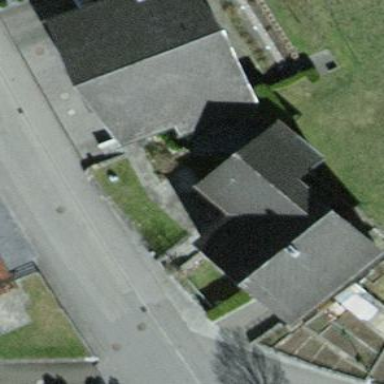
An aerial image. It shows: Detached building.